Brain MRI, modality: ceT1
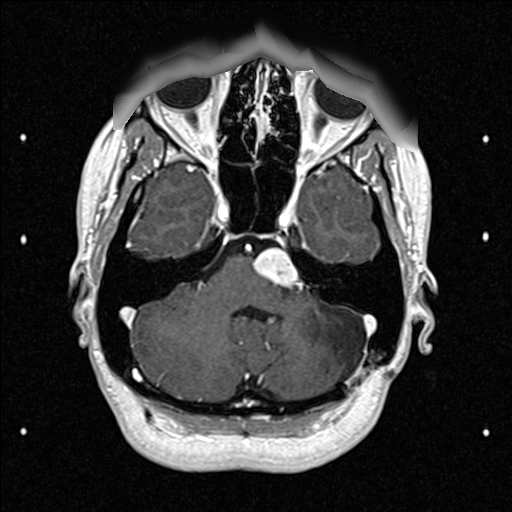